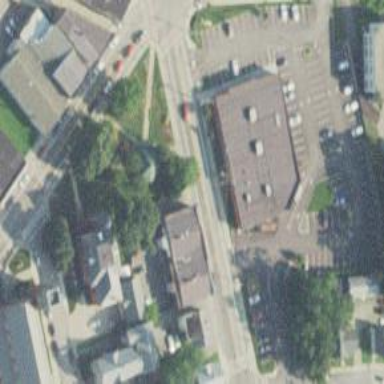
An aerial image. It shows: Pharmacy providing healthcare services.